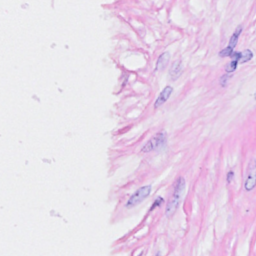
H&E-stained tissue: Breast